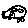
Label: car